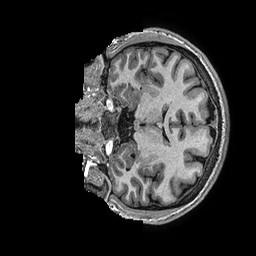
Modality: T1w
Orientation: coronal
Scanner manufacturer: ge
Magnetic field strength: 3 T
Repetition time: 0.006952 s
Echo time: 0.00292 s